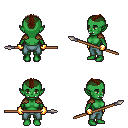
a pixel art fantasy rpg character, female body template, orc, green skin, leather shoulder armor, teal pants, brown short mohawk hairstyle, gold gloves, spear, four views (front, back, left, right), 2x2 character sprite sheet, small pixel art, hard edges, no anti-aliasing